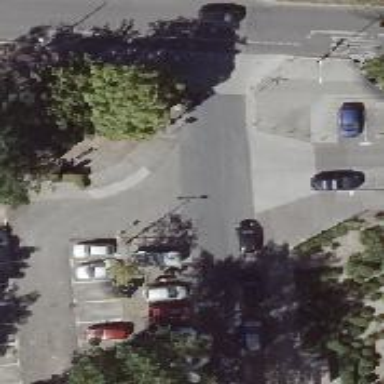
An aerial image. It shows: Residential road with parallel parking on the left side. The road and the left sidewalk are asphalt.